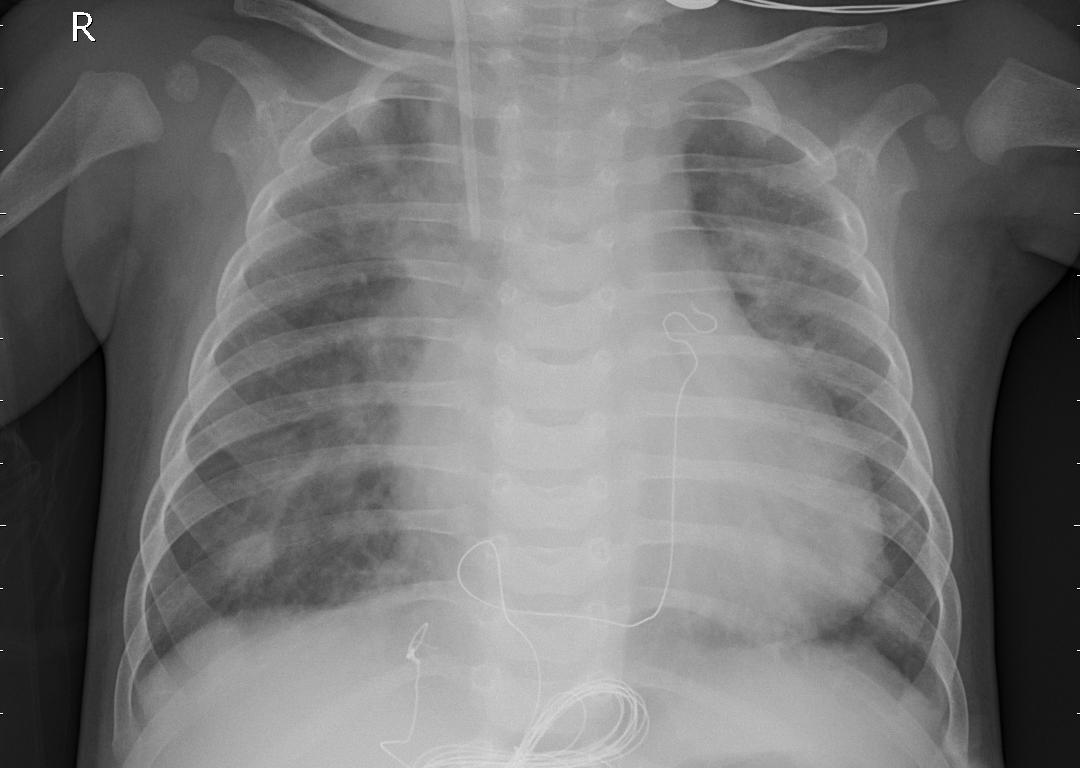
Diagnosis: PNEUMONIA